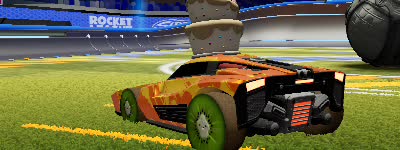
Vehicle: breakout